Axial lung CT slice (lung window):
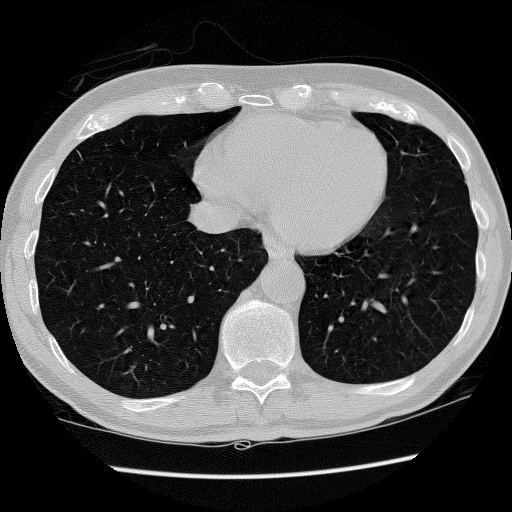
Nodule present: no